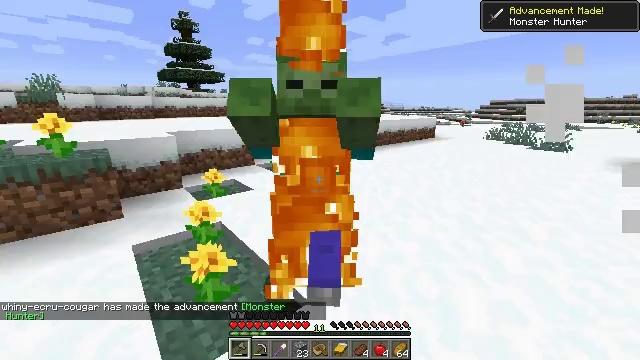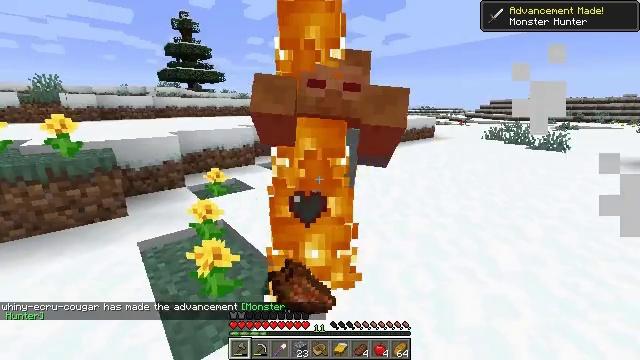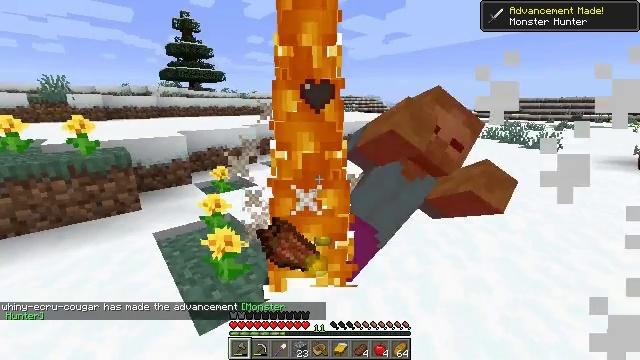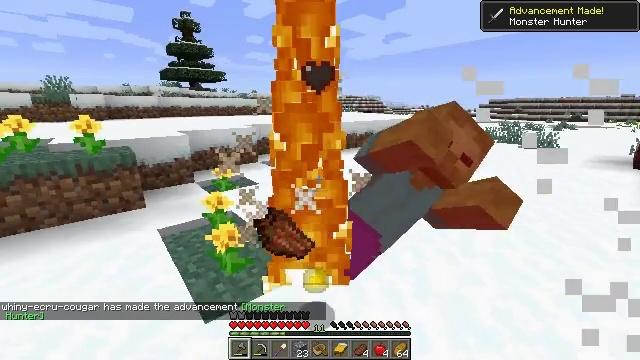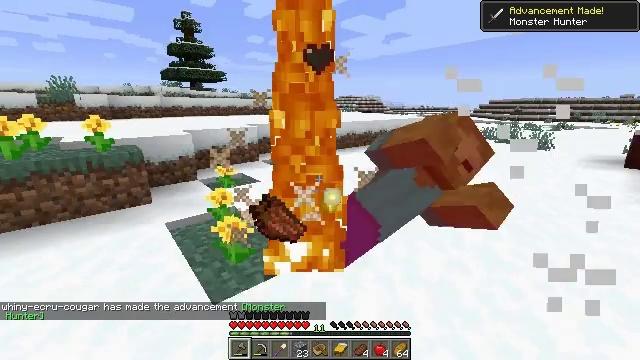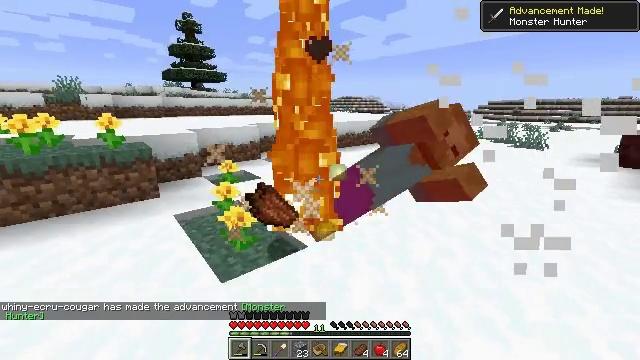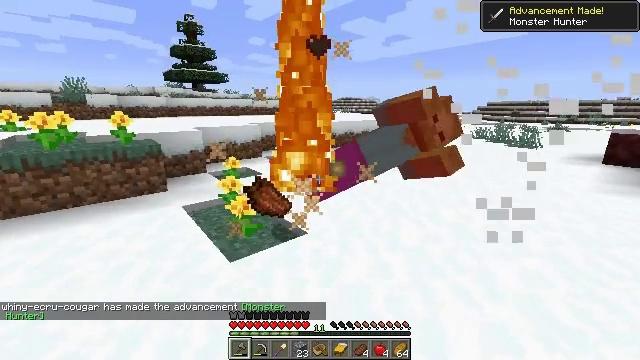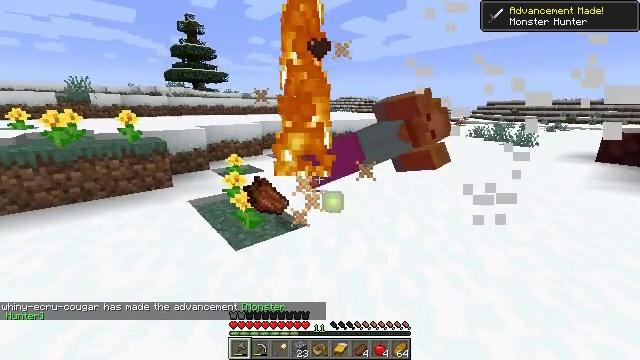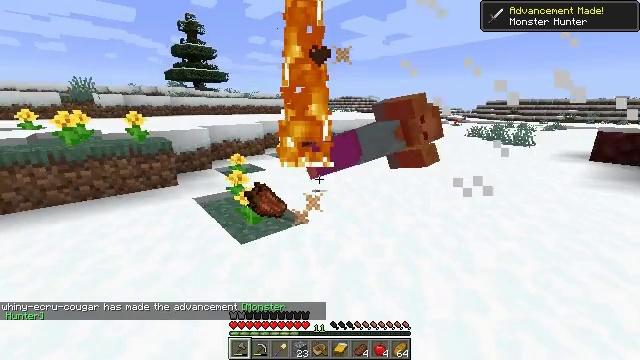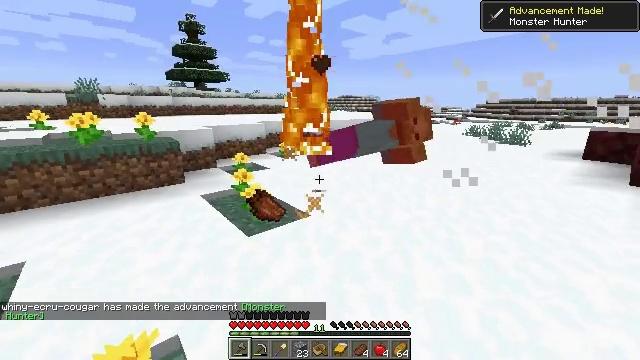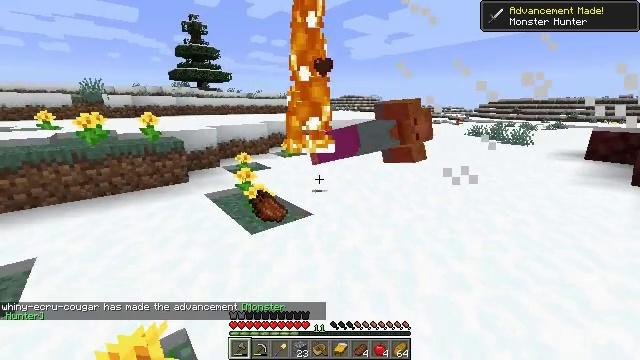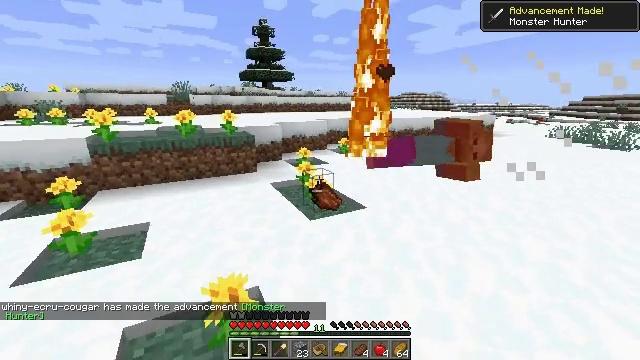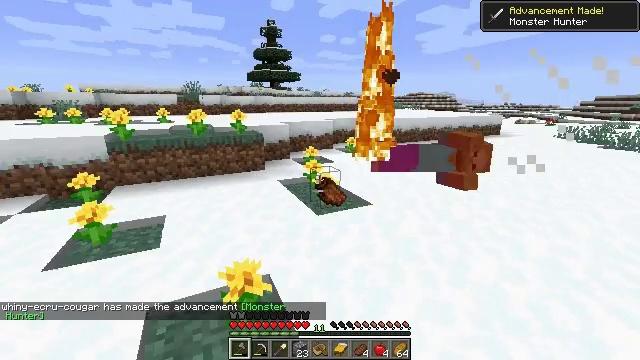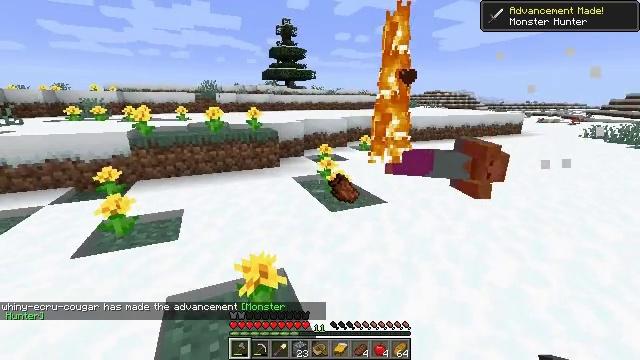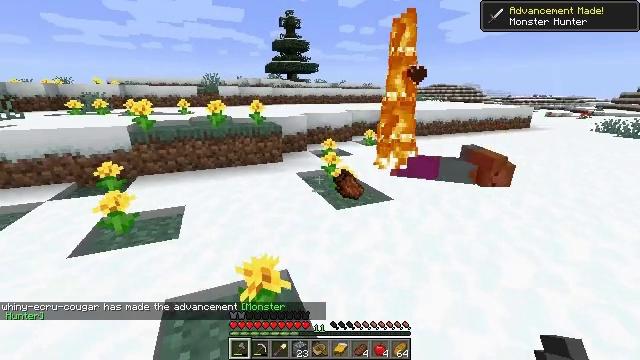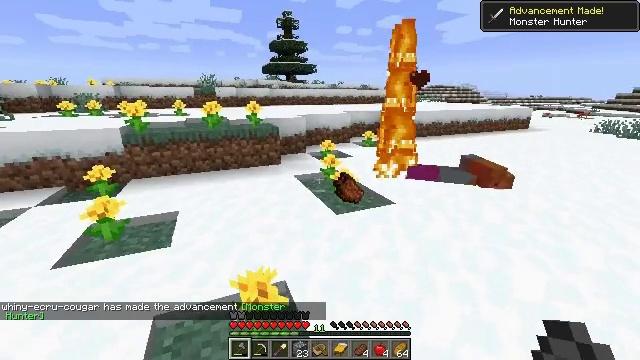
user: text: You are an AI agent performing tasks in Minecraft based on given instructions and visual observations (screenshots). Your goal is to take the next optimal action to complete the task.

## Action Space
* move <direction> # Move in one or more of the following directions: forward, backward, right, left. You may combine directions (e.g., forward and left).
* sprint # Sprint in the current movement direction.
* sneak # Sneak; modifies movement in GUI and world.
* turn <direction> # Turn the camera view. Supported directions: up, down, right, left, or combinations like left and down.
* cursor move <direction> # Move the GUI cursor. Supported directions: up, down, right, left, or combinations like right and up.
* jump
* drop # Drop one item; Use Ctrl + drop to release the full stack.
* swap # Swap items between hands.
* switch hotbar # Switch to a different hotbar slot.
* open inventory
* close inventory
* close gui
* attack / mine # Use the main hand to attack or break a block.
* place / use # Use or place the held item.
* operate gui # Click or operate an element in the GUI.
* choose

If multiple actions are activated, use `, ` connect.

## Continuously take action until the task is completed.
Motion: motion action
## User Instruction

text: Drop oak planks from the inventory.
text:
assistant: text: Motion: move back
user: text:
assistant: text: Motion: move back
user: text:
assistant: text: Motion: move back
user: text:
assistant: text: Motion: move back
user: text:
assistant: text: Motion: move back
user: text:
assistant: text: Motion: move back
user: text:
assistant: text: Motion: move back
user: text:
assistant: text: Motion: move back
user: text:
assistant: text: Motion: move back
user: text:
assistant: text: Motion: move back
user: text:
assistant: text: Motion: move back, turn left
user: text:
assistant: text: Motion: move forward, turn left
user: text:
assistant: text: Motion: move forward, turn left
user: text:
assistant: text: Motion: move forward, turn down
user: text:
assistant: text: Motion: move forward
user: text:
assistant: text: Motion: move forward, sprint
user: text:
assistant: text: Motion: move forward, sprint
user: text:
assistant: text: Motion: move forward, sprint
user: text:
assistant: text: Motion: move forward, sprint
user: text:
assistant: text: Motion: move forward and move left, sprint
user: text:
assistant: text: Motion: move forward and move left, sprint
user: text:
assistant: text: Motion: move forward and move left, sprint
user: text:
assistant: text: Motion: move forward and move left, sprint
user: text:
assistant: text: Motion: move forward and move left, sprint
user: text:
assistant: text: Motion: move forward and move left, sprint, turn left
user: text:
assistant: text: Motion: move forward and move left, sprint, turn left
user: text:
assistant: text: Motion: move forward and move left, sprint, turn left
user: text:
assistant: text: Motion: move forward and move left, sprint, turn left
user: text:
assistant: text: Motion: move forward, sprint
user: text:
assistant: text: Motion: move forward